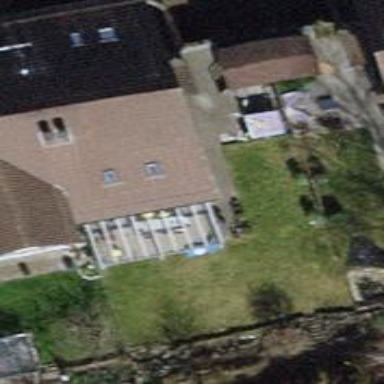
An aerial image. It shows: Building with tiled roof.